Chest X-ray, AP view. Patient: 58 years old, sex M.
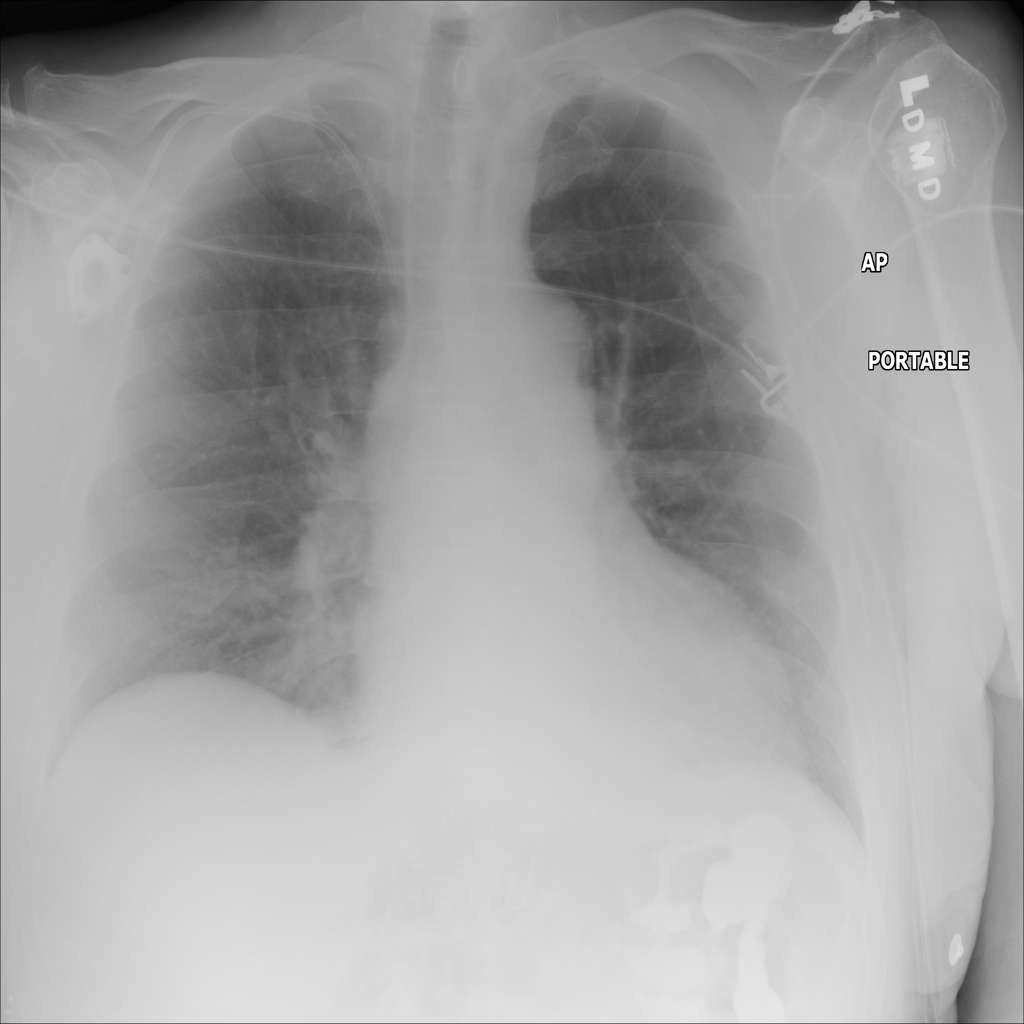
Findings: Infiltration